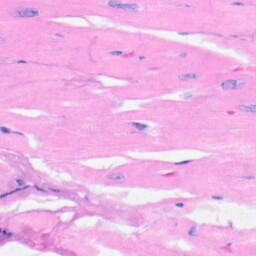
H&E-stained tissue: Heart